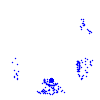
Particle: electron